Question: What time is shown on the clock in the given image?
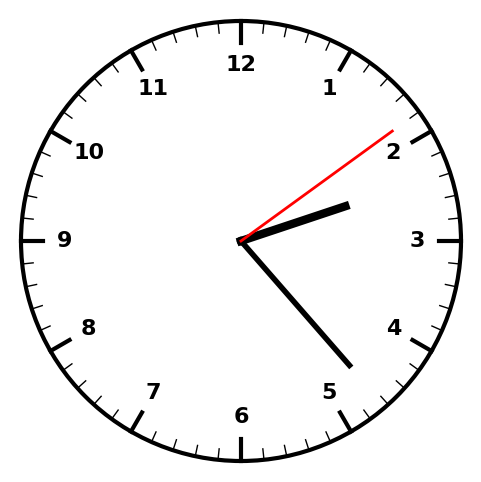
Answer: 02:23:09